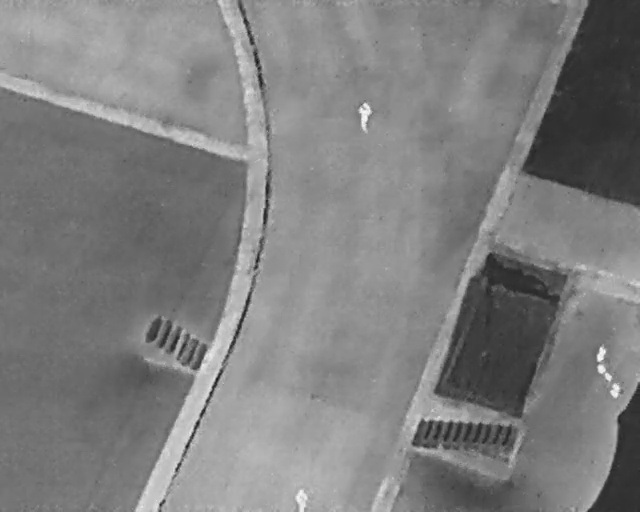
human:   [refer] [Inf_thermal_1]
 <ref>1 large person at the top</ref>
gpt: <box>[[53, 21, 60, 24, 177]]</box>